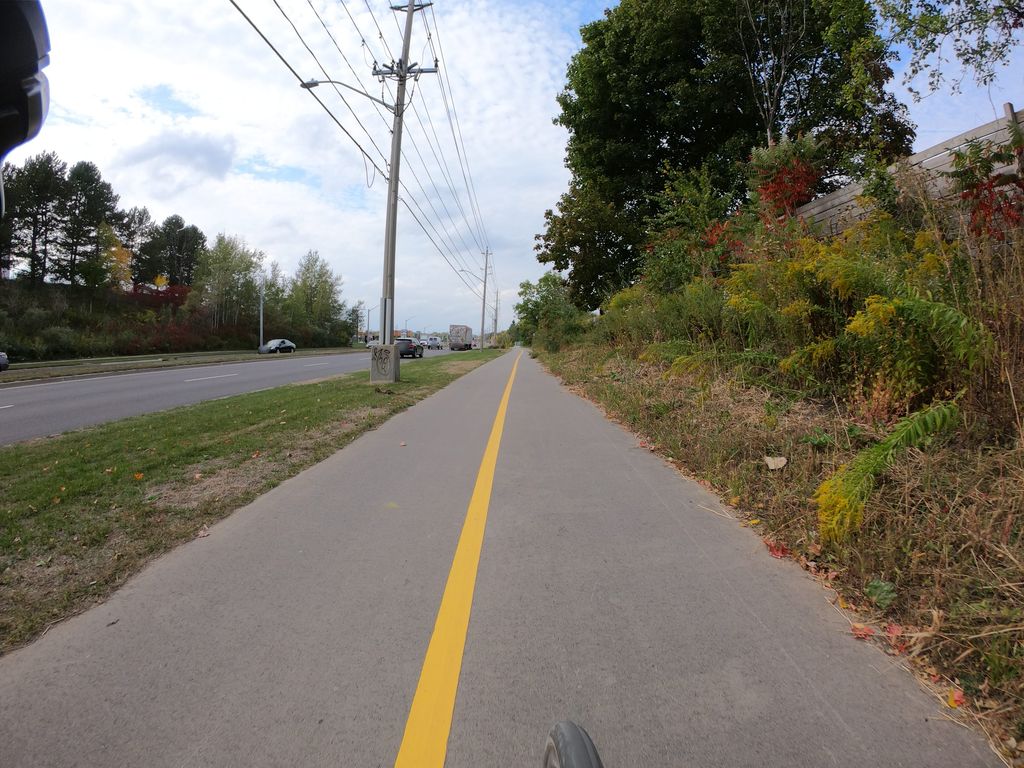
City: kitchener-waterloo